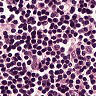
Metastatic tissue present: no